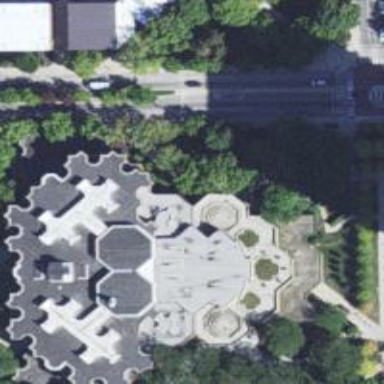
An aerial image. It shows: University building.